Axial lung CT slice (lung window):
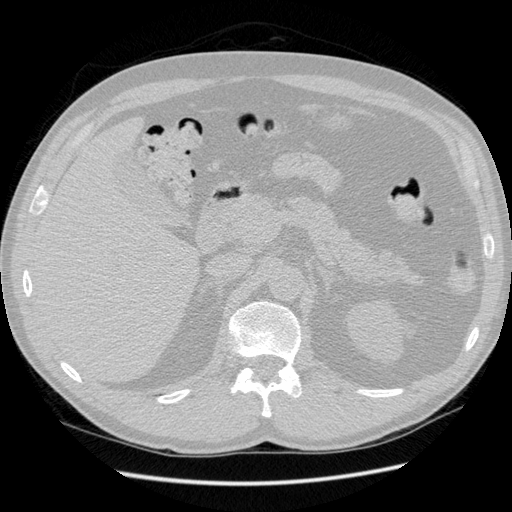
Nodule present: no